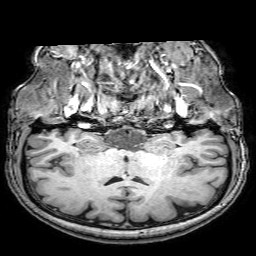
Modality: T1w
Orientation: sagittal
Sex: female
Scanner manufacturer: philips
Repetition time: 0.008269 s
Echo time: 0.00383 s